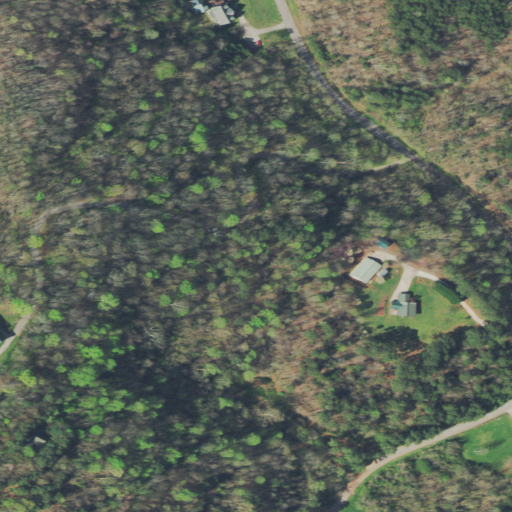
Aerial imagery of mountain in Tennessee named Red Hills containing deciduous forest, open development, mixed forest, grassland, low intensity development, evergreen forest, pasture, and shrub